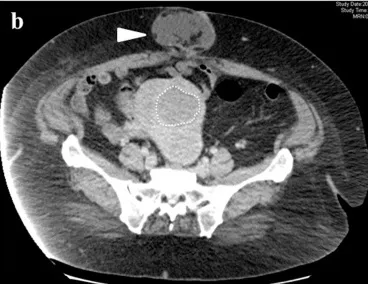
(b) Contrast-enhanced CT (horizontal section) tumor lesion in uteri (white broken line) and umbilical hernia (white triangle).
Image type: radiology (ct)